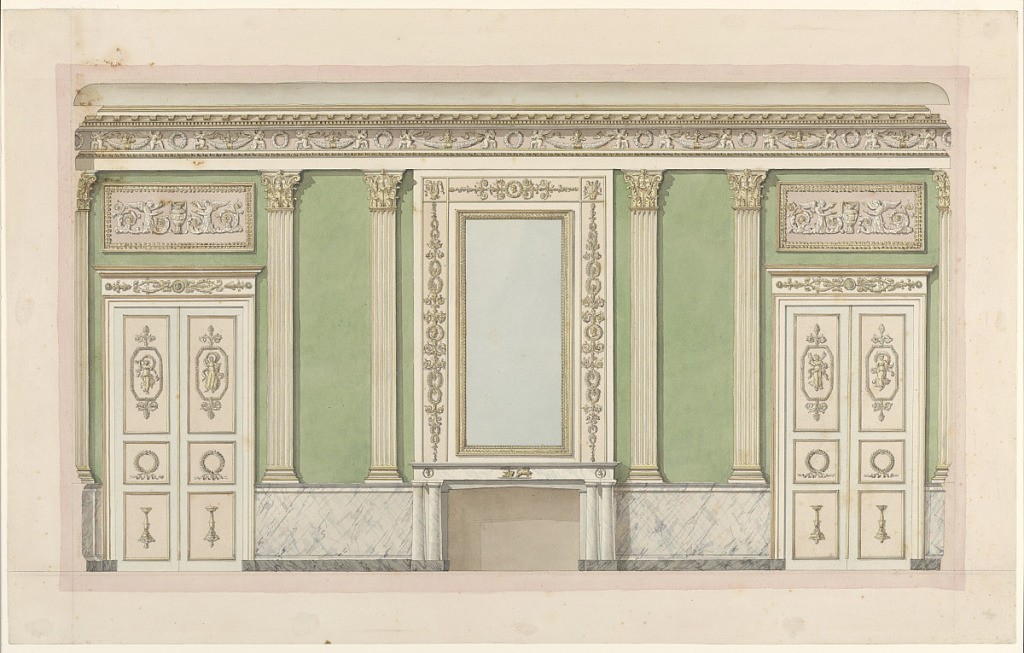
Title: Design for a salon entrance wall
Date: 1825
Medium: Pen and Chinese ink, brush and watercolor, graphite on paper
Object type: Drawing
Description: A mantelpiece with a mirror at the center, flanked by wall panels with two fluted pilasters over marble rails. Kneeling putti with festoons alternate with wreaths in the friese of the entablature.